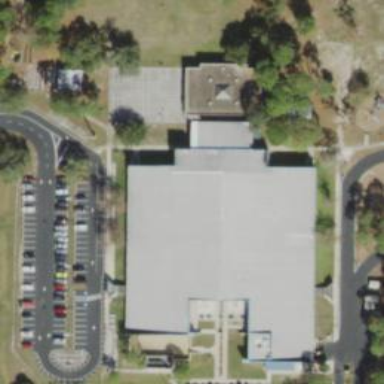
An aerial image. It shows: School.